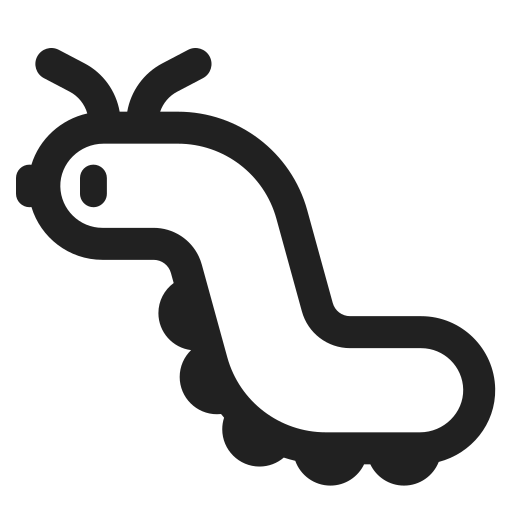
bug high contrast